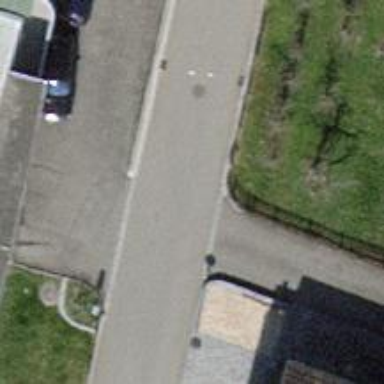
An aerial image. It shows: Asphalt road in residential area.